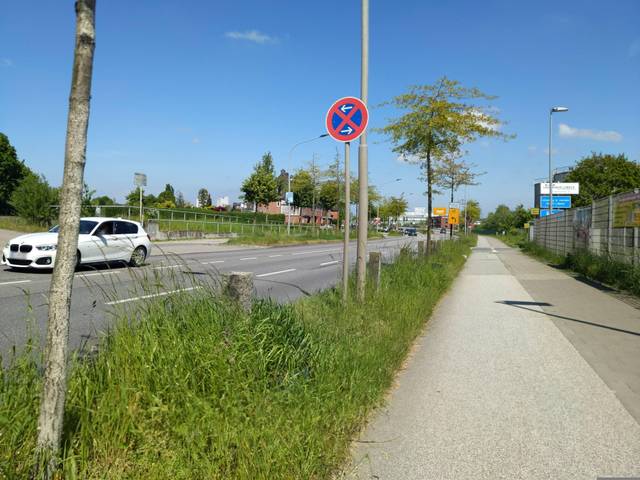
Region: Germany
Coordinates: 53.882, 10.687